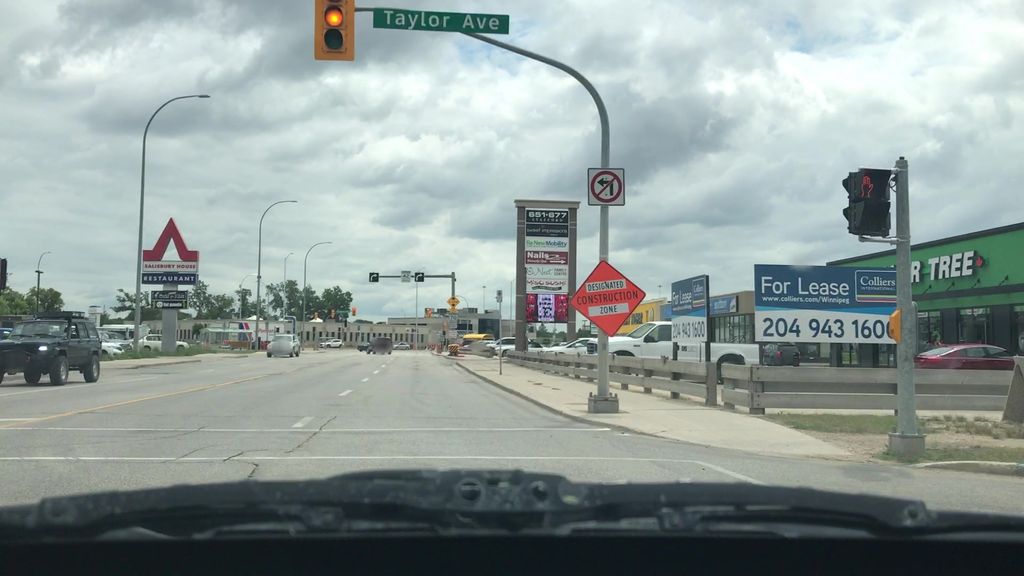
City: winnipeg